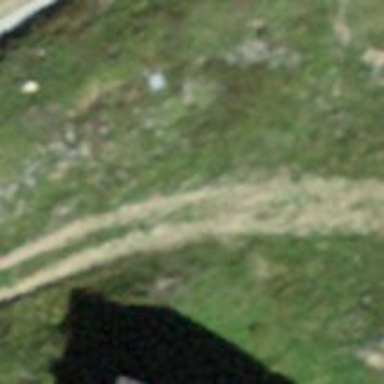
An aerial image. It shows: Downhill skiing track.